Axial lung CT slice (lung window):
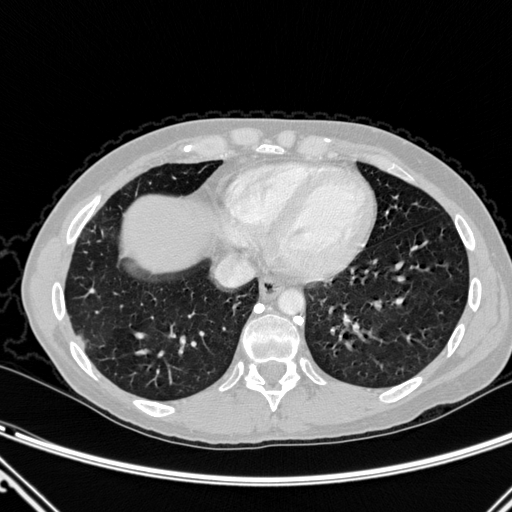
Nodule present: no